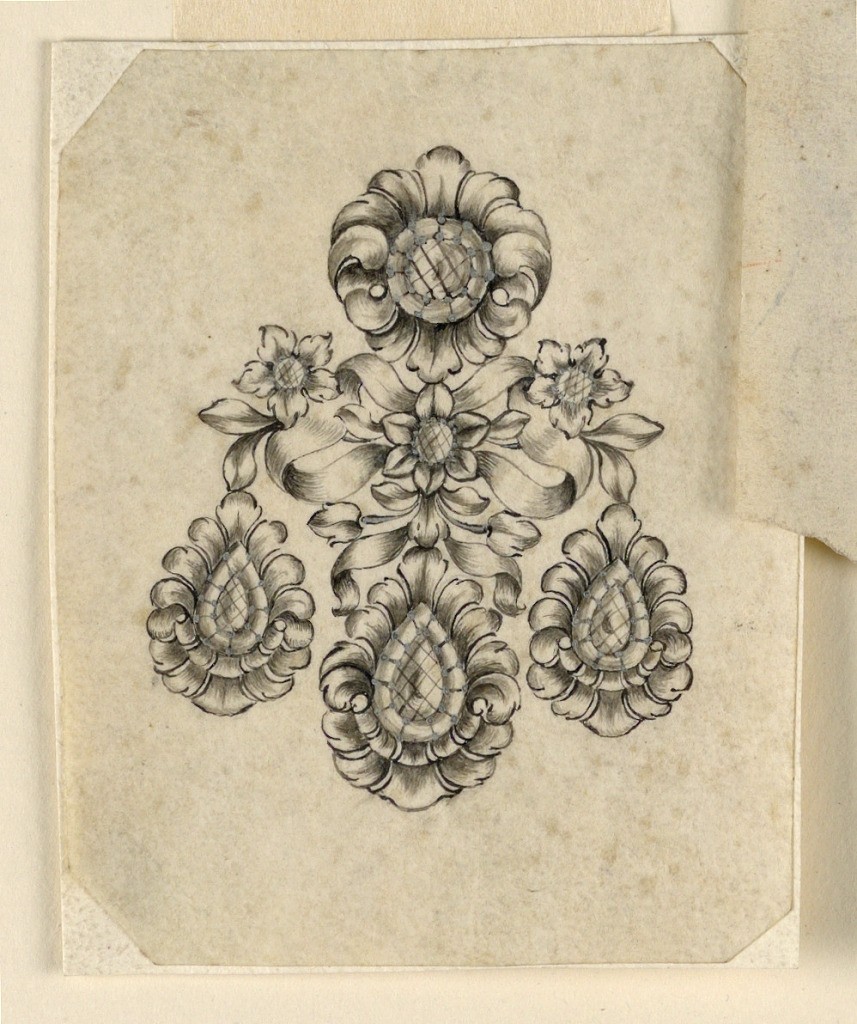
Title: Design for an Earring
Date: ca. 1775
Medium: Pen and black ink, brush and sepia wash, silver paint on paper
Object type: Drawing
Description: Jewelry design for an earring. The disk above and the three drops below are framed by leaves in the shape of palmettes. In the center, a knotted ribbon with three flower blossoms and leaves. Beveled corners.